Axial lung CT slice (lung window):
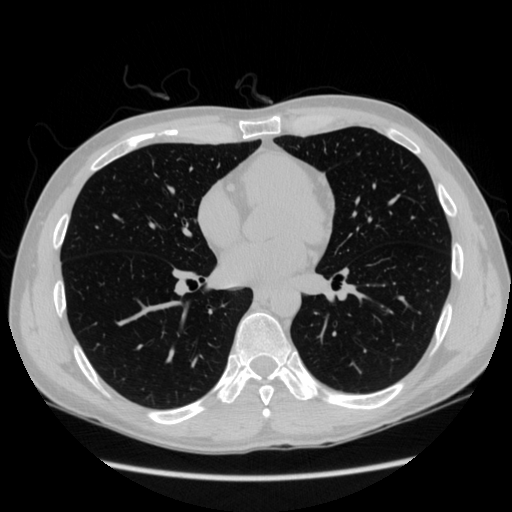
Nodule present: no